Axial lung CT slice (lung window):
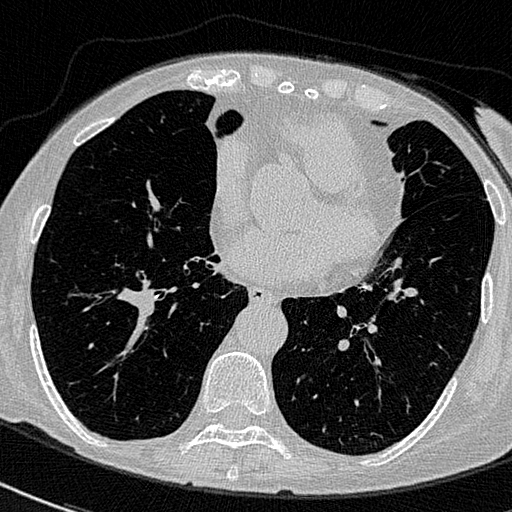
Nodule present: no